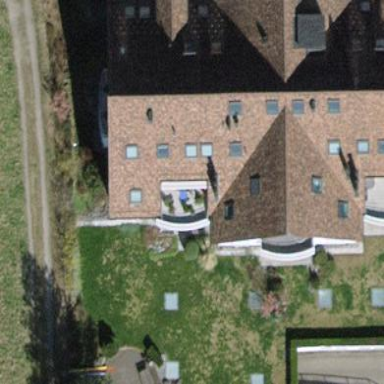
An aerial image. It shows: Tile-roofed apartment building.